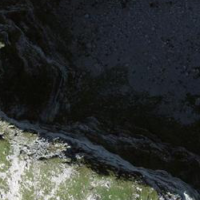
EUNIS habitat code: 31
Species observed at this site:
Pyrrhocorax graculus